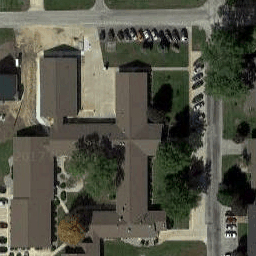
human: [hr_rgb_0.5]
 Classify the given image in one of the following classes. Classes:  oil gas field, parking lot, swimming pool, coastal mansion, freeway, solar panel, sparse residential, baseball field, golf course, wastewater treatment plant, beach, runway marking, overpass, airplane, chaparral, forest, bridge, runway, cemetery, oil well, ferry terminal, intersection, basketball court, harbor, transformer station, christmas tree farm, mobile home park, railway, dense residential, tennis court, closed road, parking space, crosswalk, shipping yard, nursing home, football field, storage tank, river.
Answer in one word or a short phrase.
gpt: nursing home